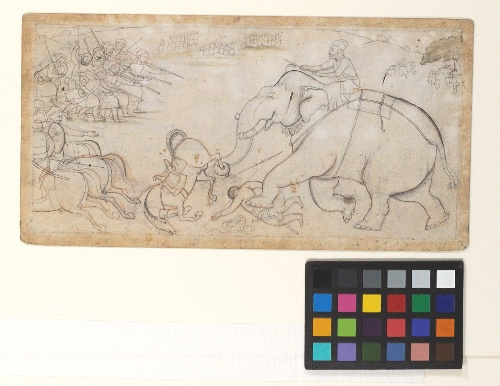
Date: ca. 1800
Object type: Drawing
Classification: Paintings
Medium: Ink on paper
Culture: India (Guler, Punjab Hills)
Dimensions: Image: 9 7/8 x 6 3/4 in. (25.1 x 17.1 cm)
Department: Asian Art
Credit line: Gift of Cynthia Hazen Polsky, 2011
Accession year: 2011
Repository: Metropolitan Museum of Art, New York, NY
Tags: Battles|Soldiers|Firearms|Elephants|Horses